Question: How can I remove the Firefox's enter-key as an image below with Javascript?
I add more "(" and ")" to my code and it works very well in IE, yet it seems not work in Firefox or Chrome browsers.

Here is my code:
'''
// Extract the labels by adding "(" and ")"
labels[i] = txt1 + "(" + txt + ")";
...
var str = document.getElementById("demo").innerHTML;
alert(str);
var res = str.replace(/(<br>)/g, '');
alert(res);
'''
: <URL>
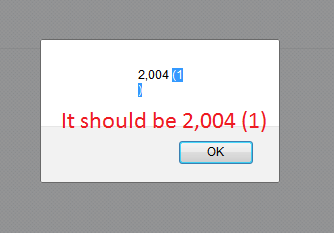
Answer: I think you are looking to remove the line break.
Do this:
'''
// Extract the labels by adding "(" and ")"
labels[i] = txt1 + "(" + txt + ")";
...
var str = document.getElementById("demo").innerHTML;
alert(str);
var res = str.replace(/
/g, '');
alert(res);
'''
'
' is used to match the line breaks.
<URL>